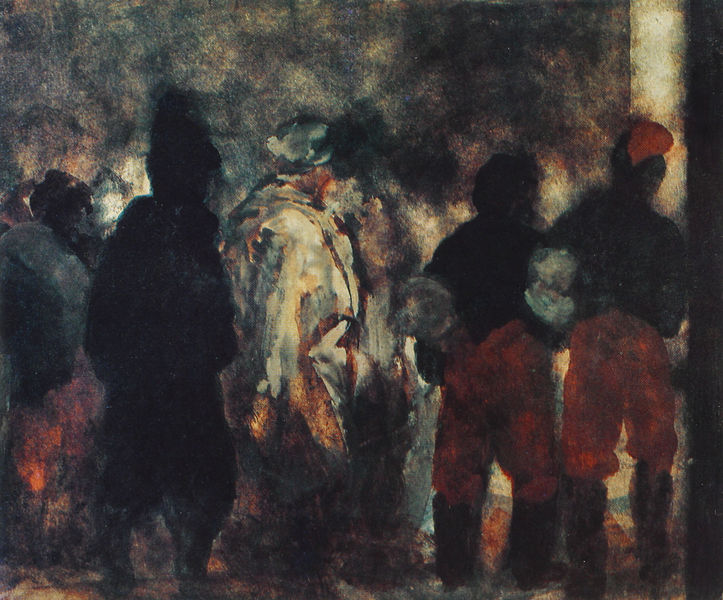
Titel: Französische Kriegsgefangene auf dem Marsch
Künstler: Adolph Menzel
Institution: Berlin, Staatliche Museen, Nationalgalerie
Schlagwörter: blau, dunkel, gemälde, schatten, weiß, wolken, grün, impressionismus, menschen, frau, hell, hut, hüte, licht, männer, nacht, rücken, schwarz, blick, rot, ansammlung, malerei, versammlung, hose, kappe, mütze, bild, innenraum, rauch, pferd, düster, hosen, brand, soldaten, duktus, corinth, lichtstrahl, neblig, helm, stiefel, schein, verschwommen, verwischt, malerie, ereignis, rote hose